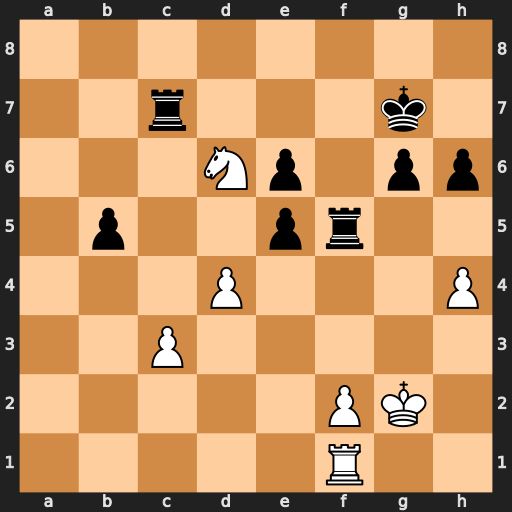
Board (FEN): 8/2r3k1/3Np1pp/1p2pr2/3P3P/2P5/5PK1/5R2
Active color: w
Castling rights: -
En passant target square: -
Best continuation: Ne8+ Kf7 Nxc7